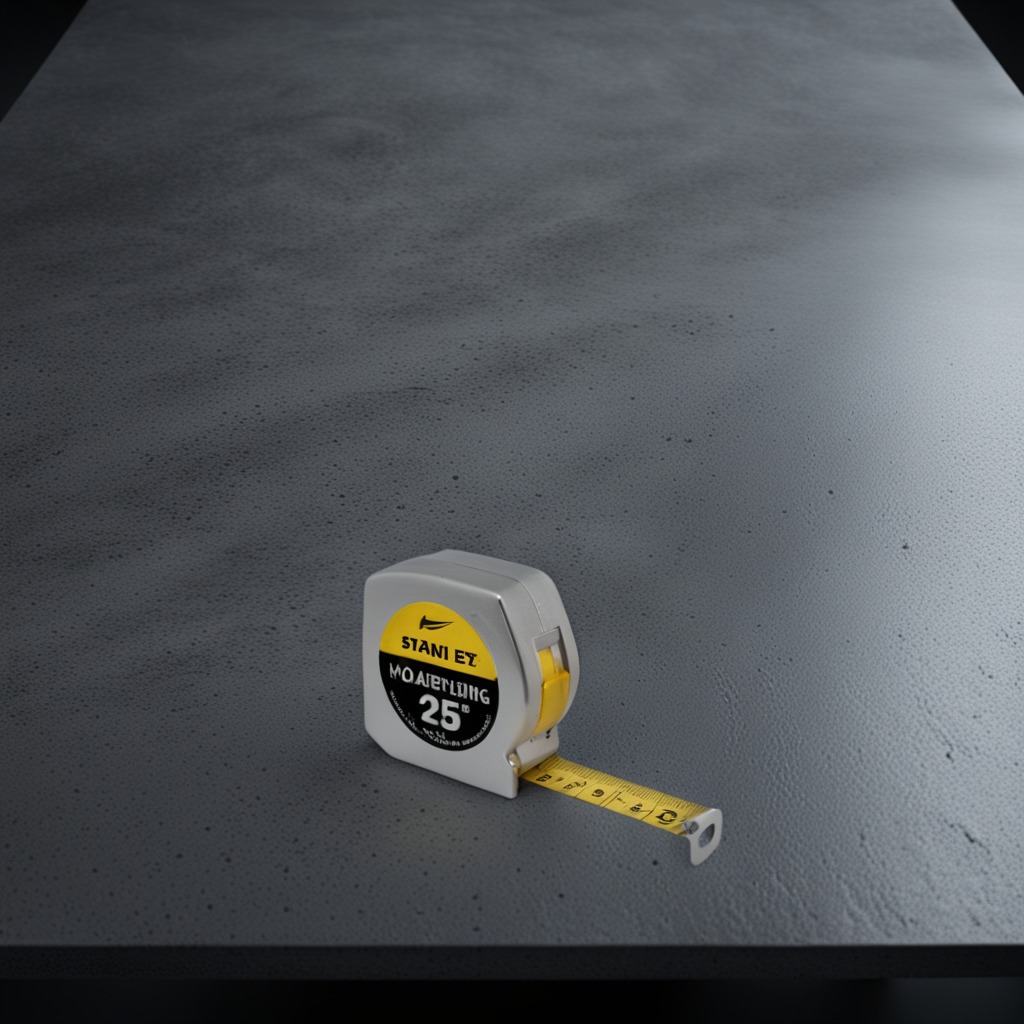
A measuring tape lies on a clean granite table inside a workshop at night.